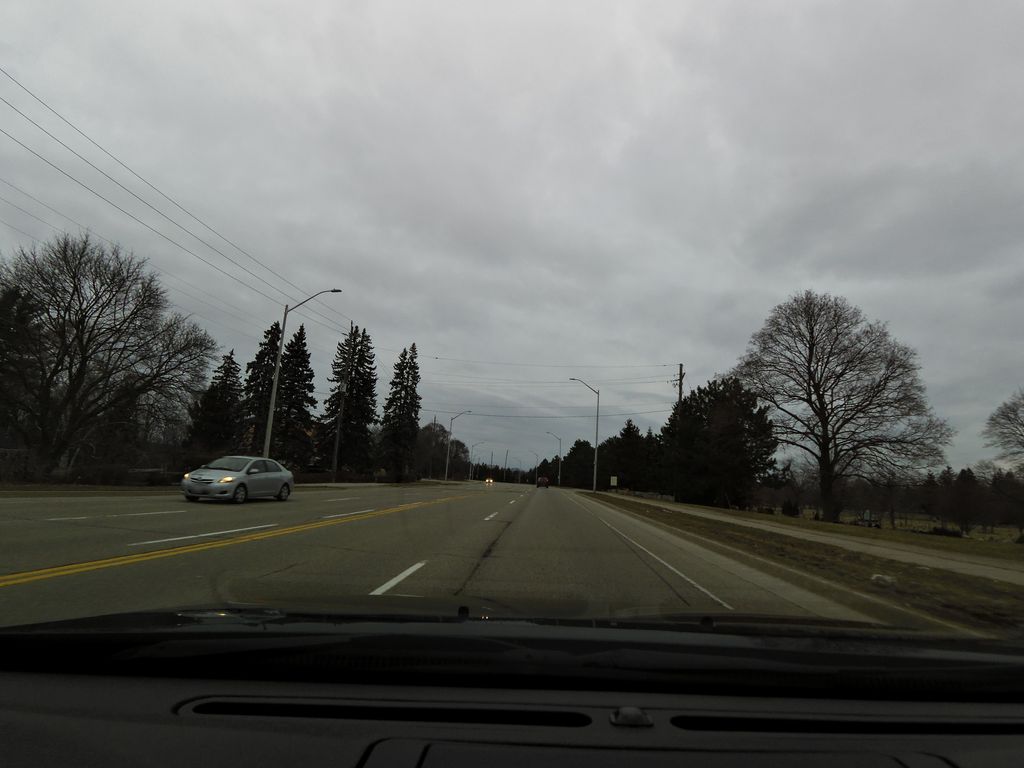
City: hamilton